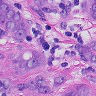
Metastatic tissue present: yes